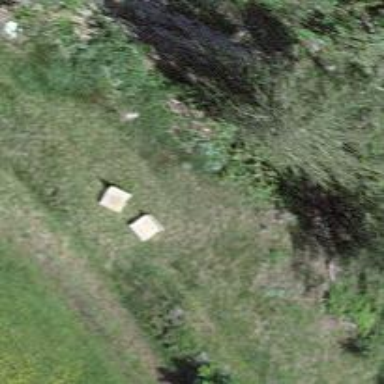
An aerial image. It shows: Bench for seating.